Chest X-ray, PA view. Patient: 30 years old, sex M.
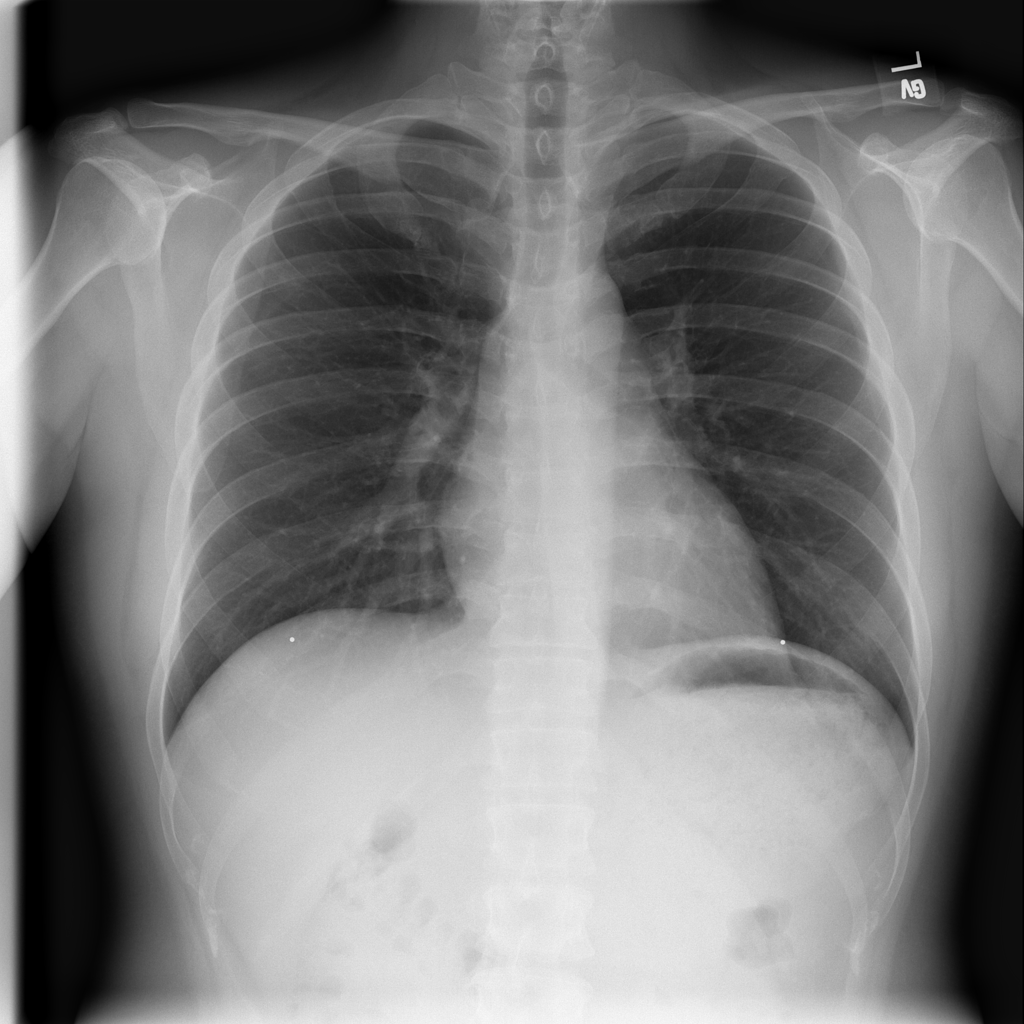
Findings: No Finding